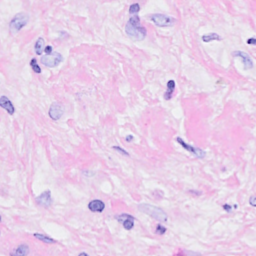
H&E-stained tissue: Breast